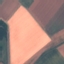
Label: AnnualCrop